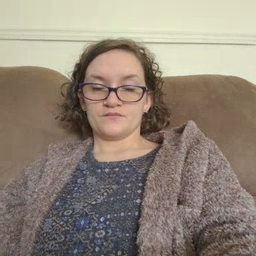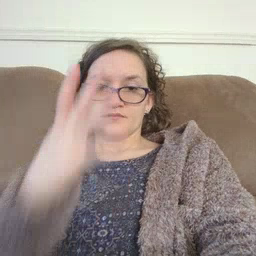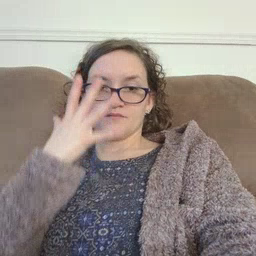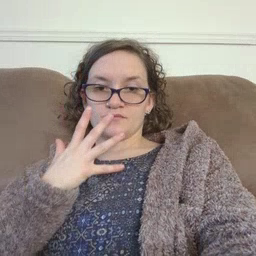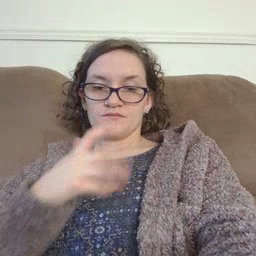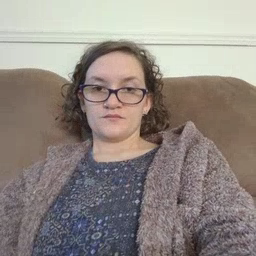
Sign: sad